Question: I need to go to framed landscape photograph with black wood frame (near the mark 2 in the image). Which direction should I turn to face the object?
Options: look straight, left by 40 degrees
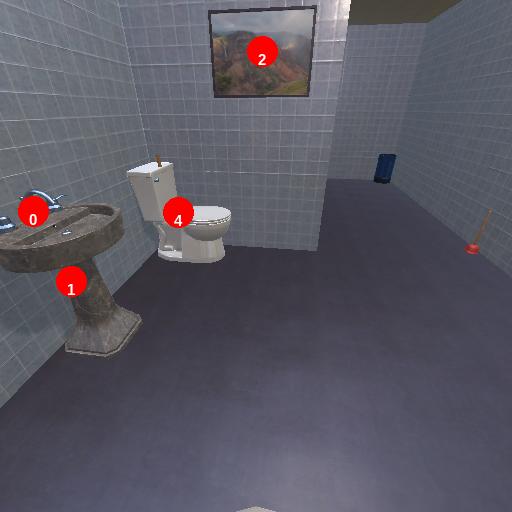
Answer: look straight